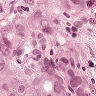
Metastatic tissue present: yes